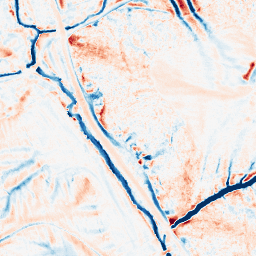
Category: edge_preserving
Decomposition family: median
Decomposition parameters: size: 15
Upsampling method: edge_directed
Upsampling parameters: scale: 2
Upsampling scale: 2